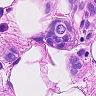
Metastatic tissue present: yes